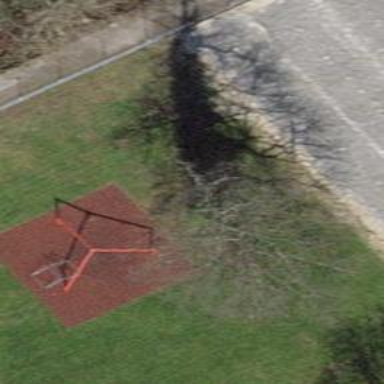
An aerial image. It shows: Playground area for leisure activities on the land.